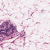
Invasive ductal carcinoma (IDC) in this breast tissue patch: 0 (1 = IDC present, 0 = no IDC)